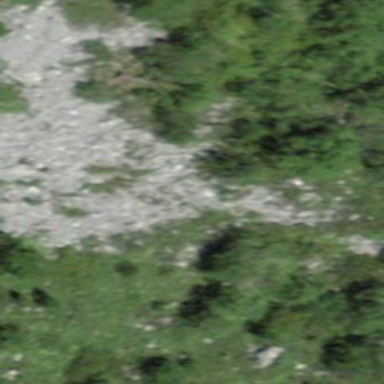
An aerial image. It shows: Natural scree.